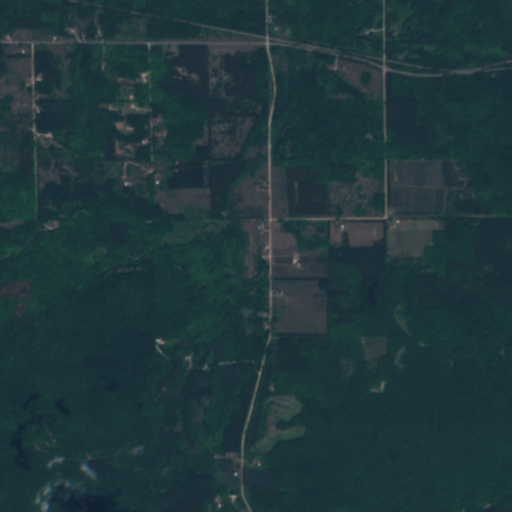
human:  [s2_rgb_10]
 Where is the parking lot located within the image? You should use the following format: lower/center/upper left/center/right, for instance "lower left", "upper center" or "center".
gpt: The parking lot is located in the upper left of the image.
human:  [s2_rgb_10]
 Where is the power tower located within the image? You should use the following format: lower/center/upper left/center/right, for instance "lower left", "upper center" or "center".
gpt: There is no power tower in the image.